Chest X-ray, AP view. Patient: 42 years old, sex M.
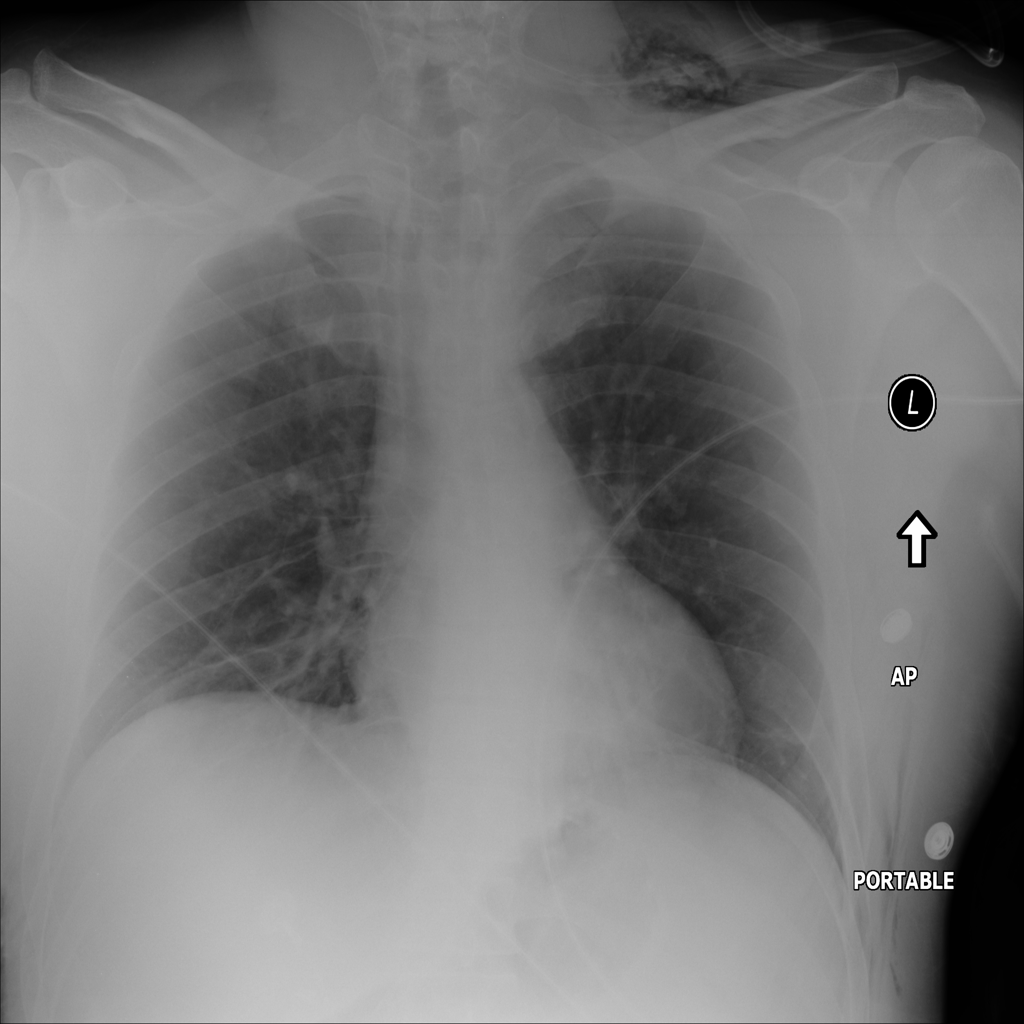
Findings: Emphysema